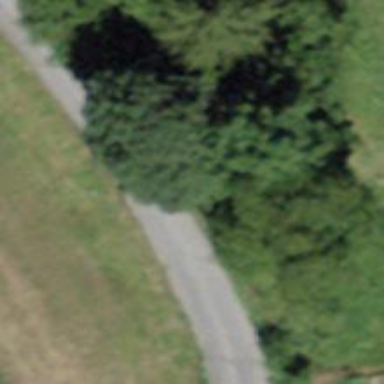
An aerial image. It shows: Unclassified road with asphalt surface.